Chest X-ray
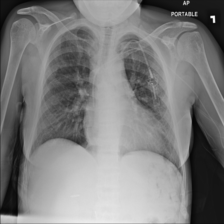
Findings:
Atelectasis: negative
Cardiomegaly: negative
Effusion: negative
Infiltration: positive
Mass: negative
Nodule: negative
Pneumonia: negative
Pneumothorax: negative
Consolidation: negative
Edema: negative
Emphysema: negative
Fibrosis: negative
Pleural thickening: negative
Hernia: negative